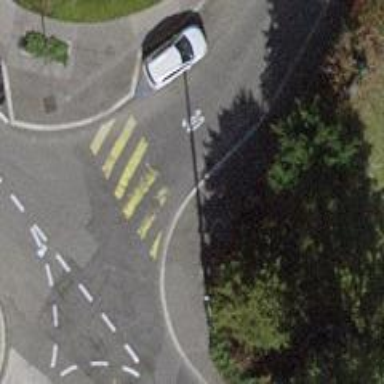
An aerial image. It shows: Marked zebra crossing on the road.